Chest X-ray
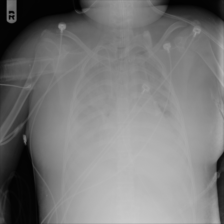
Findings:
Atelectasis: negative
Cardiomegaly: negative
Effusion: positive
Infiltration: negative
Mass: negative
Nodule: negative
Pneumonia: positive
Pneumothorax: negative
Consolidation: negative
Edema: negative
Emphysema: negative
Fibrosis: negative
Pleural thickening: negative
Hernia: negative